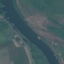
Land use / land cover: River